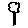
Label: tree